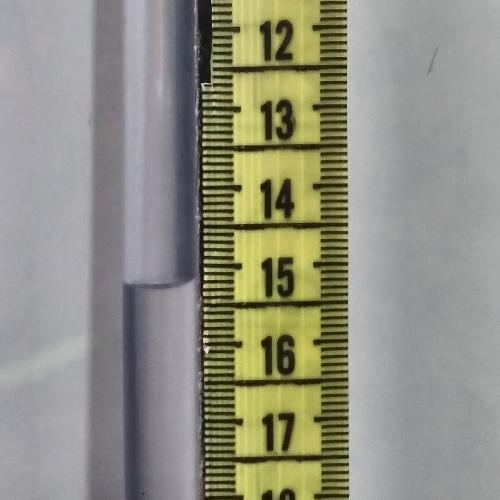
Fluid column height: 15.2 cm